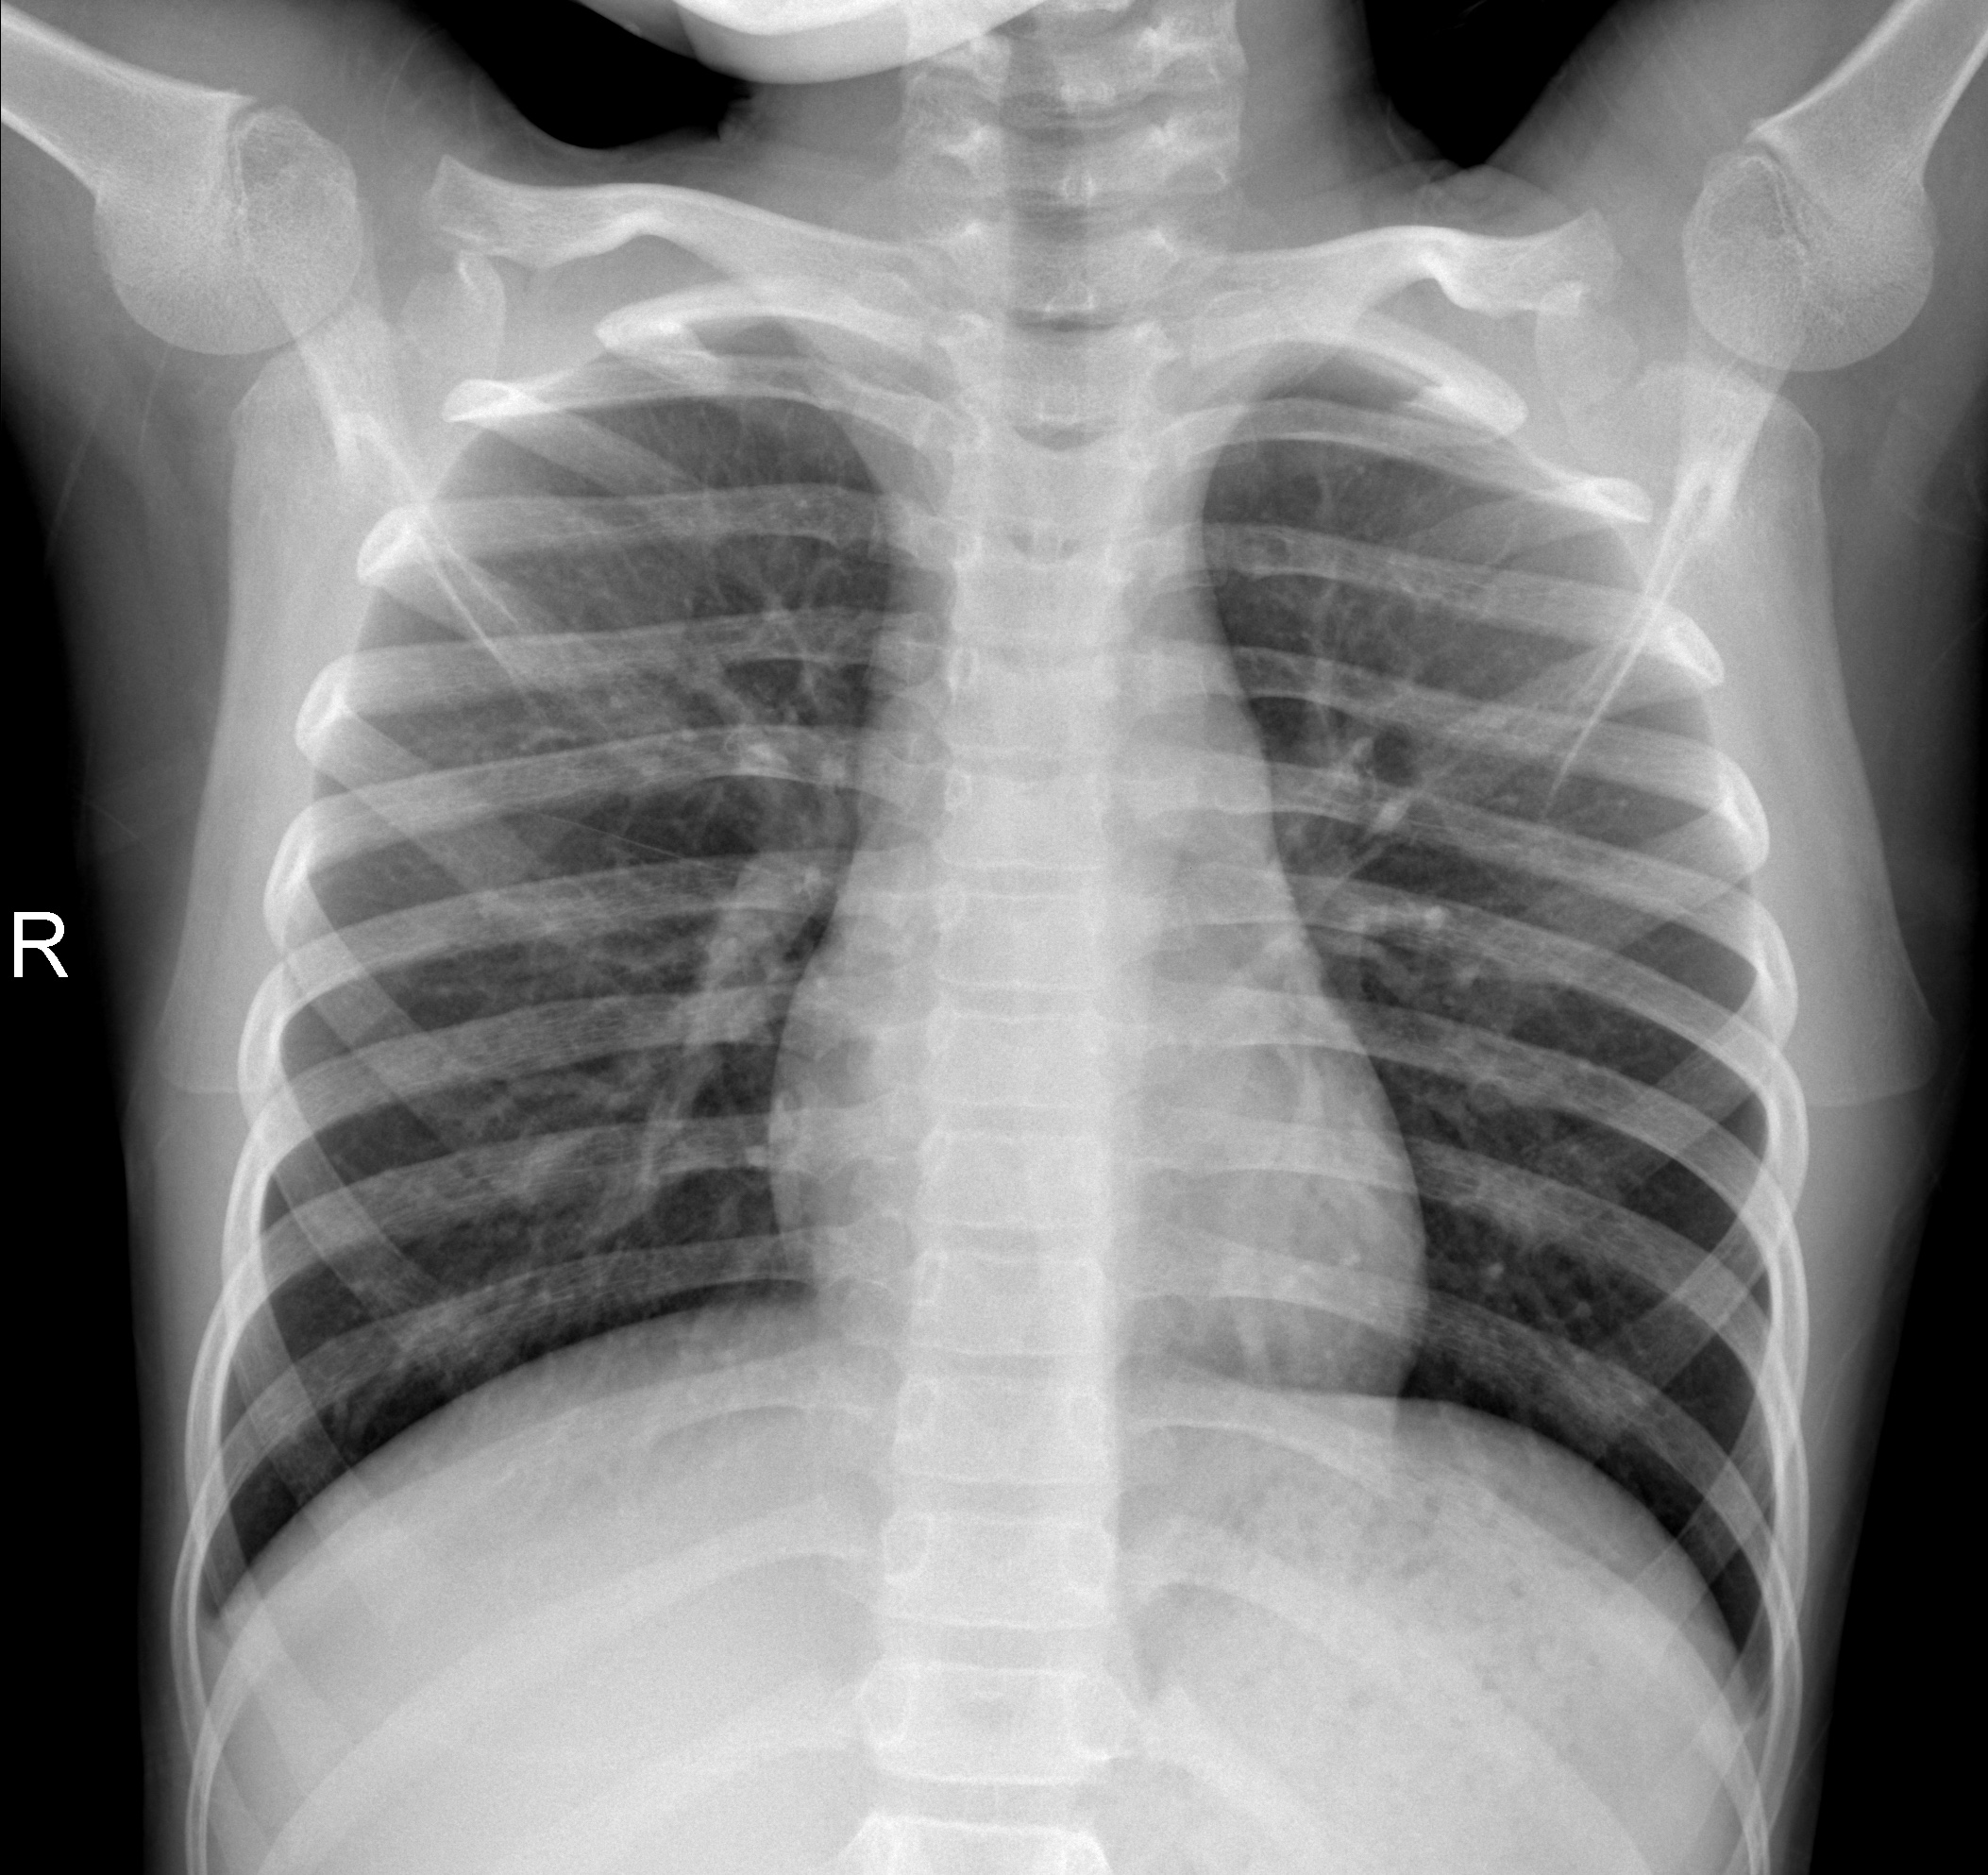
Diagnosis: NORMAL